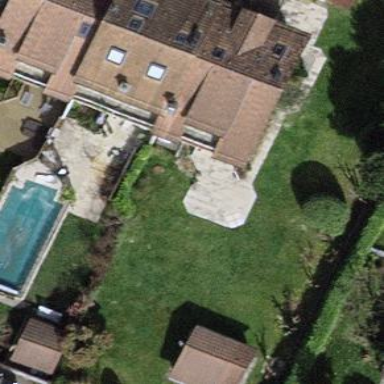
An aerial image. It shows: Garden enclosed by fence.